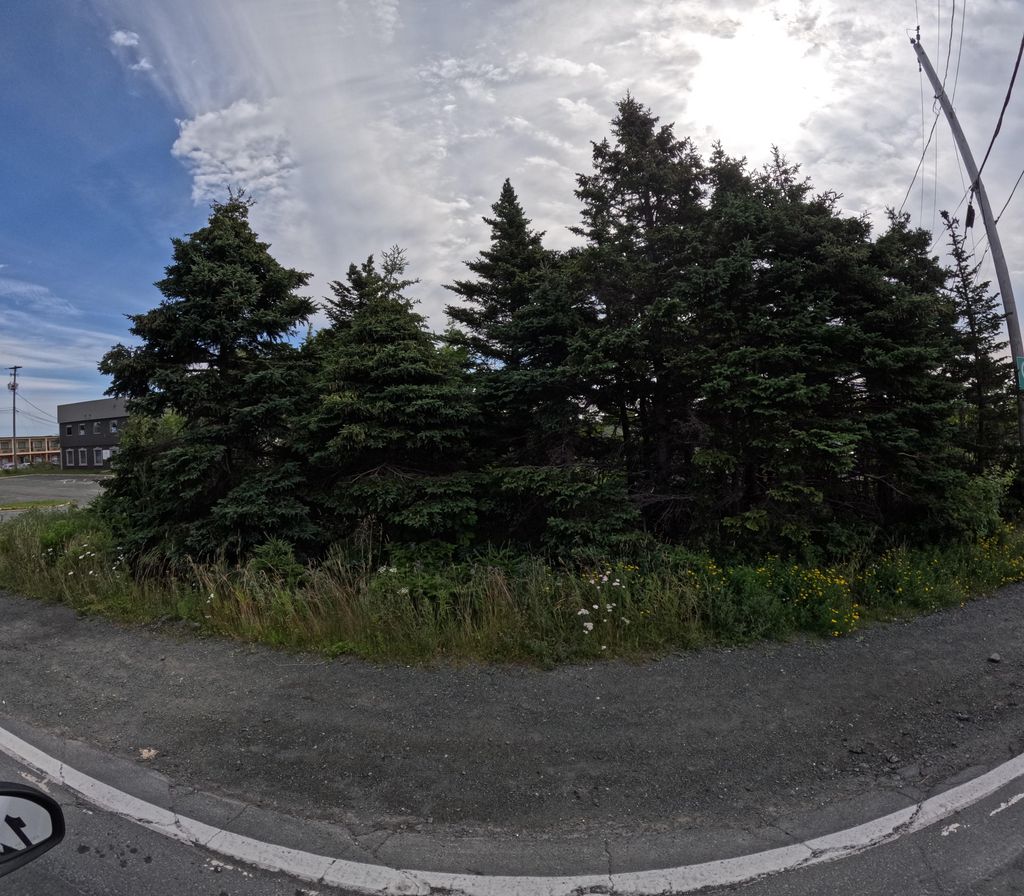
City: st_johns